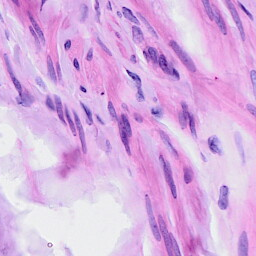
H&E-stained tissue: Ovarian